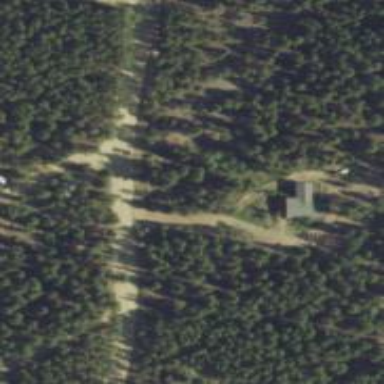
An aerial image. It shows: Driveway.